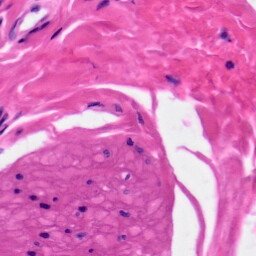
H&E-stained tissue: Skin